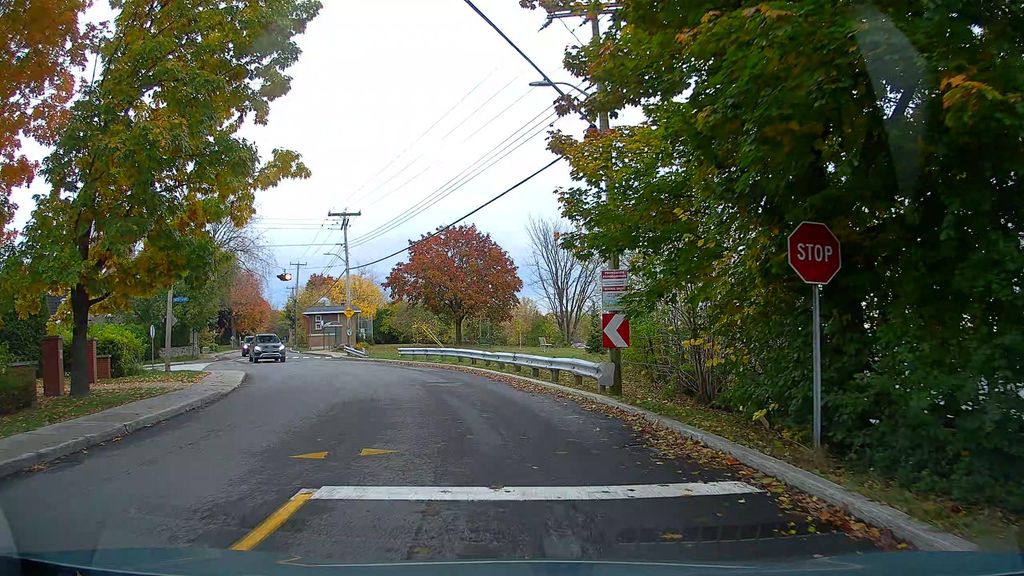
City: montreal